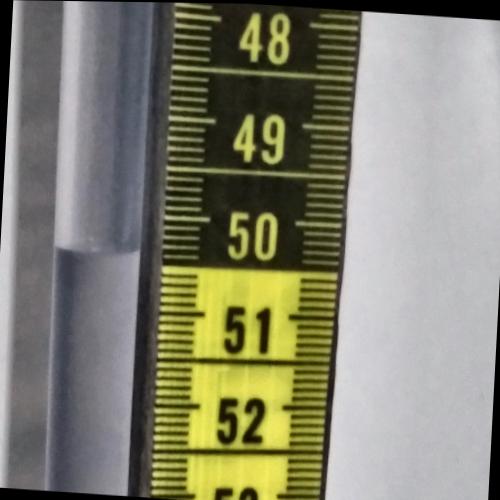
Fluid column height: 50.4 cm